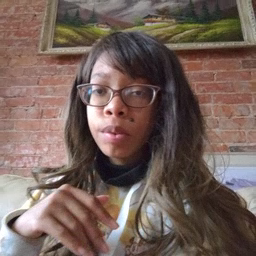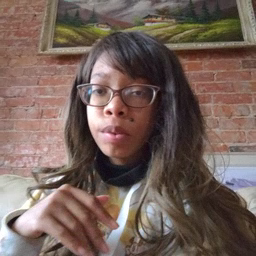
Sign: dirty